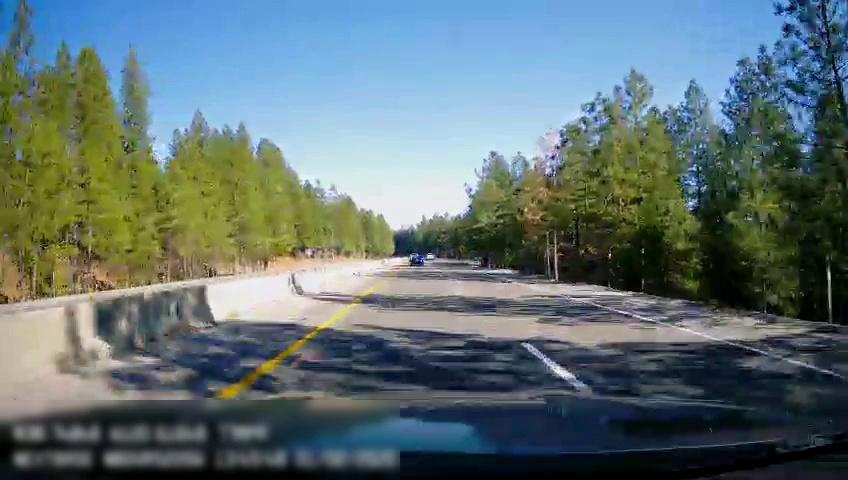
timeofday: Day
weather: Sunny
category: Drivable Space
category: Drivable Space
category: Vehicles | Car
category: Lanes | Current Lane
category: Lanes | Current Lane
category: Lanes | Alternate Lane